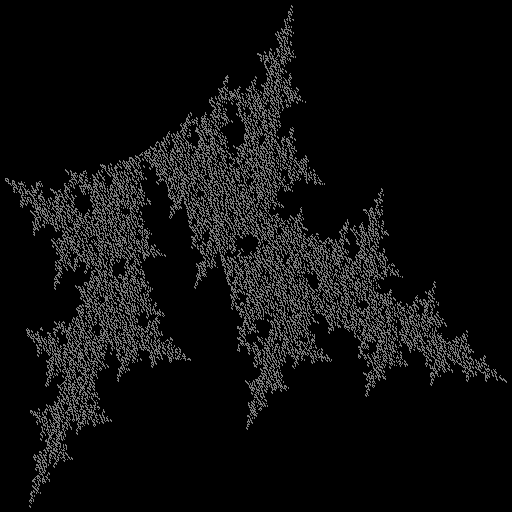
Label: a3